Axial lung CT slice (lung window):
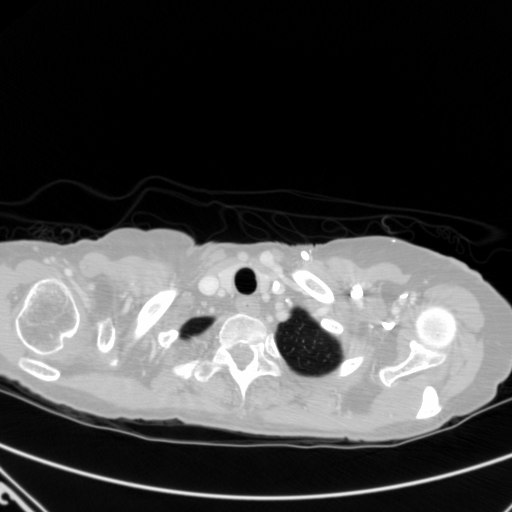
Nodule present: no